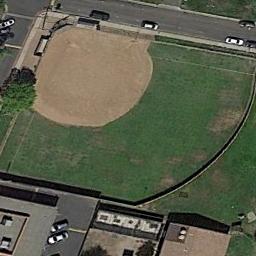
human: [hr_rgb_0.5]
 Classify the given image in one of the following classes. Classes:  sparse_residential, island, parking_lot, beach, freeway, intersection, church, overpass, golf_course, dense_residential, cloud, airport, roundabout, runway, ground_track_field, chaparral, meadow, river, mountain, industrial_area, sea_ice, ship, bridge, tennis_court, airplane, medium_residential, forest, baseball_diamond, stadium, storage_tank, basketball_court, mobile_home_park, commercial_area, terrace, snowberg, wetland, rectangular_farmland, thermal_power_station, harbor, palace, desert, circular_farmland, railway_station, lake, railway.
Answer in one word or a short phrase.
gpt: baseball_diamond